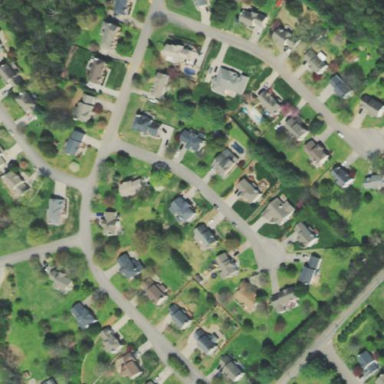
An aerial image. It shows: Residential area composed of single-family homes.